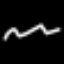
Label: squiggle